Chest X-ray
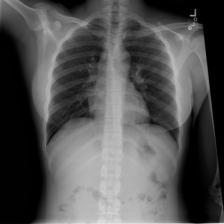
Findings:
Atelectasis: negative
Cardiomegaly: negative
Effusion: negative
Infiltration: negative
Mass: negative
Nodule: negative
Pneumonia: negative
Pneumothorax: negative
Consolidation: negative
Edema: negative
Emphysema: negative
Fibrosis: negative
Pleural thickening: negative
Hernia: negative